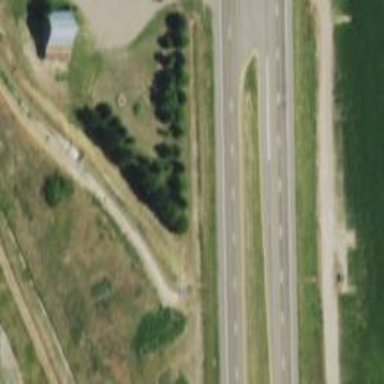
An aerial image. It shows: Asphalt trunk highway which is also expressway.